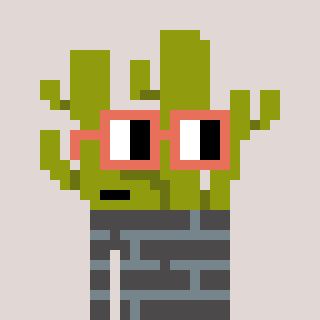
a pixel art character with square orange glasses, a cactus-shaped head and a grayscale-colored body on a warm background